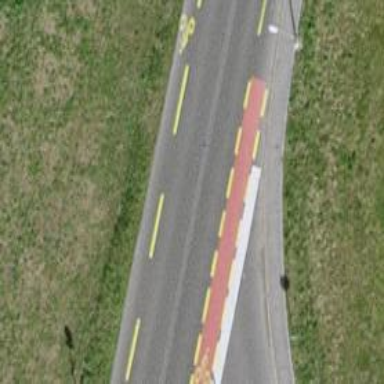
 featuring cycle lane on the left side and sidewalk."